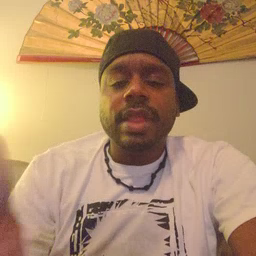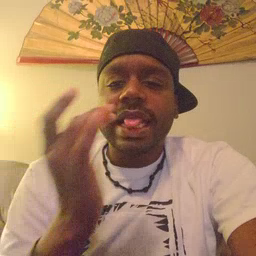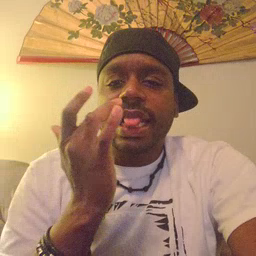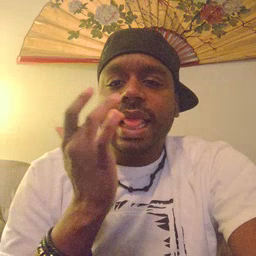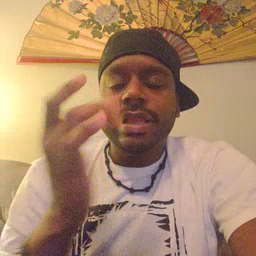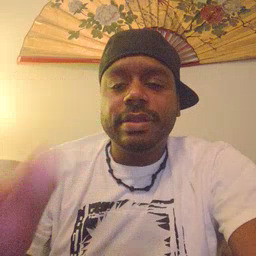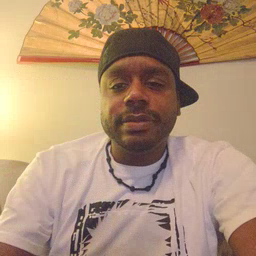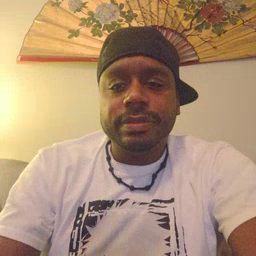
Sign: taste